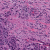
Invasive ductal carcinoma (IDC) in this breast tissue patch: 1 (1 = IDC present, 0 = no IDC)